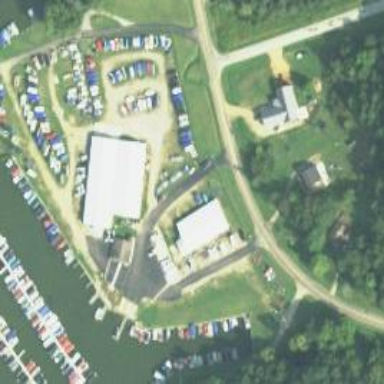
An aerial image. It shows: Marina on leisure land.